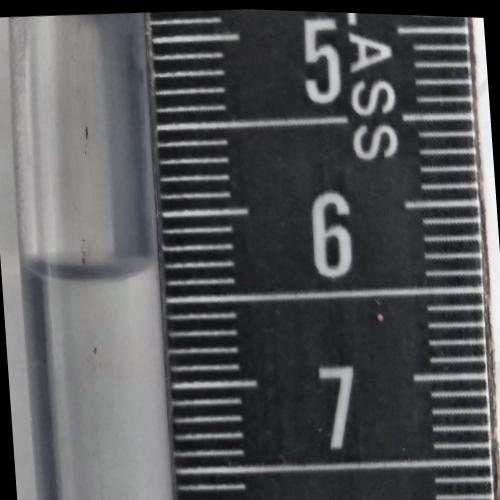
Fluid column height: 6.3 cm